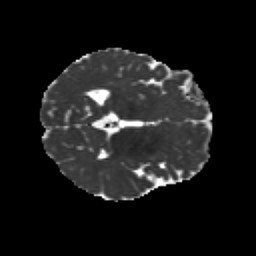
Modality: MD
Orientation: axial
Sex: male
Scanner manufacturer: siemens
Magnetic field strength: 3 T
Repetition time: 5 s
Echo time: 0.071 s